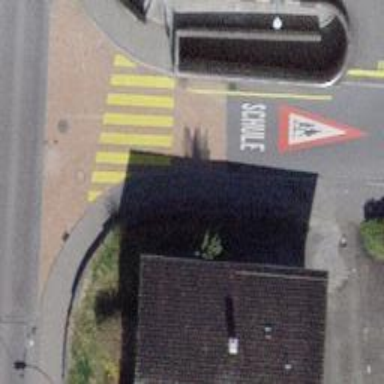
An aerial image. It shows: Uncontrolled zebra crossing with zebra markings.